Aerial crown-view tile of a tropical tree (Barro Colorado Island, Panama), acquired 20250217:
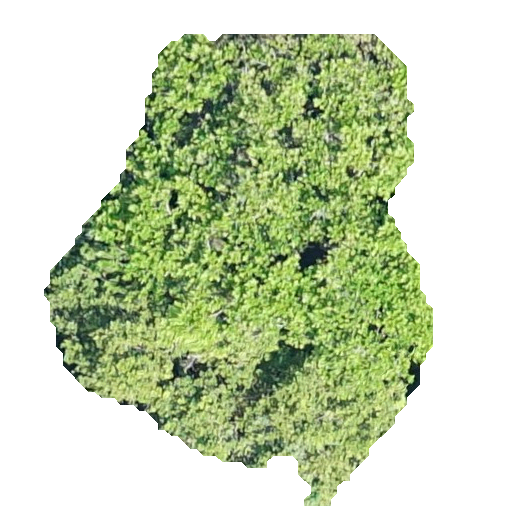
Species: Anacardium excelsum
GBIF accepted scientific name: Anacardium excelsum
Crown area: 186.399 m²